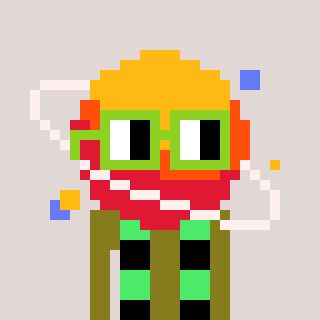
a pixel art character with square light green glasses, a saturn-shaped head and a gunk-colored body on a warm background